Question: Im very new to WPF and im creating a ListView like the image below:

My issue is that i want the images of each item (blue bed img) to start at the beginning of the item just like the TextBlock but to keep the hierarchy the same (image on top , text on bottom)
Here is my XAML:
'''
<Window x:Class="MenuPick.Windows.Views.Wards"
xmlns="http://schemas.microsoft.com/winfx/2006/xaml/presentation"
xmlns:x="http://schemas.microsoft.com/winfx/2006/xaml"
Title="MenuPick" Height="720" Width="1200"
Loaded="Window_Loaded">
<Window.Resources>
<Style x:Key="FileItemStyle" TargetType="{x:Type ListViewItem}">
<Setter Property="Margin" Value="5,5,5,5"/>
<Setter Property="Padding" Value="0,0,0,0"/>
<Setter Property="HorizontalAlignment" Value="Left"/>
<Setter Property="Template">
<Setter.Value>
<ControlTemplate TargetType="{x:Type ListViewItem}">
<Grid HorizontalAlignment="Left" VerticalAlignment="Top" Height="207" >
<Border x:Name="border" BorderBrush="{x:Null}" BorderThickness="1" HorizontalAlignment="Stretch" VerticalAlignment="Stretch" CornerRadius="2.5"/>
<StackPanel HorizontalAlignment="Stretch" VerticalAlignment="Stretch">
<ContentPresenter/>
</StackPanel>
</Grid>
</ControlTemplate>
</Setter.Value>
</Setter>
</Style>
</Window.Resources>
<Grid>
<Grid.RowDefinitions>
<RowDefinition Height="207*"/>
<RowDefinition Height="129*"/>
</Grid.RowDefinitions>
<ListView x:Name="lvWards" HorizontalAlignment="Left" Height="608" Margin="0,72,0,0" VerticalAlignment="Top" Width="1185" Grid.RowSpan="2"
ItemsSource="{Binding}" ScrollViewer.HorizontalScrollBarVisibility="Disabled"
SelectedItem="{Binding SelectedComputer, RelativeSource={RelativeSource AncestorType=Window}}"
ItemContainerStyle="{StaticResource FileItemStyle}">
<ListView.ItemsPanel>
<ItemsPanelTemplate>
<WrapPanel/>
</ItemsPanelTemplate>
</ListView.ItemsPanel>
<ListView.ItemTemplate>
<DataTemplate>
<DockPanel>
<Image DockPanel.Dock="TOP" Source="..\Resources\Images\icon-ward.png" Width="55" Height="36" />
<TextBlock DockPanel.Dock="Bottom" Text="{Binding Name}" Background="Green" Width="155" Height="180"/>
</DockPanel>
</DataTemplate>
</ListView.ItemTemplate>
</ListView>
</Grid>
</Window>
'''
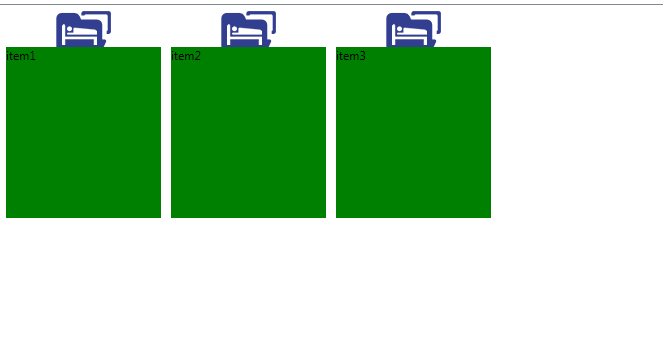
Answer: I don't know why you are using 'DockPanel', but a normal 'Grid' should do:
'''
<Grid>
<Grid.RowDefinitions>
<RowDefinition Width="Auto"/ >
<RowDefinition/ >
</Grid.RowDefinitions>
<Image HorizontalAlignment="Left" ... />
<TextBlock Grid.Row="1" .../>
</Grid>
'''
You could try to use 'HorizontalAlignment="Left"' (for 'Image') with 'DockPanel' as you have now, not sure in outcome, perhaps you have to host 'Image' inside top-docked 'Grid' for this to work.